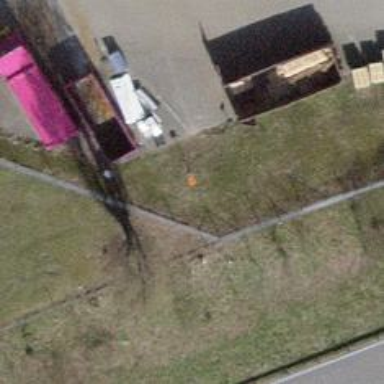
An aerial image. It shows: Aerial marker.